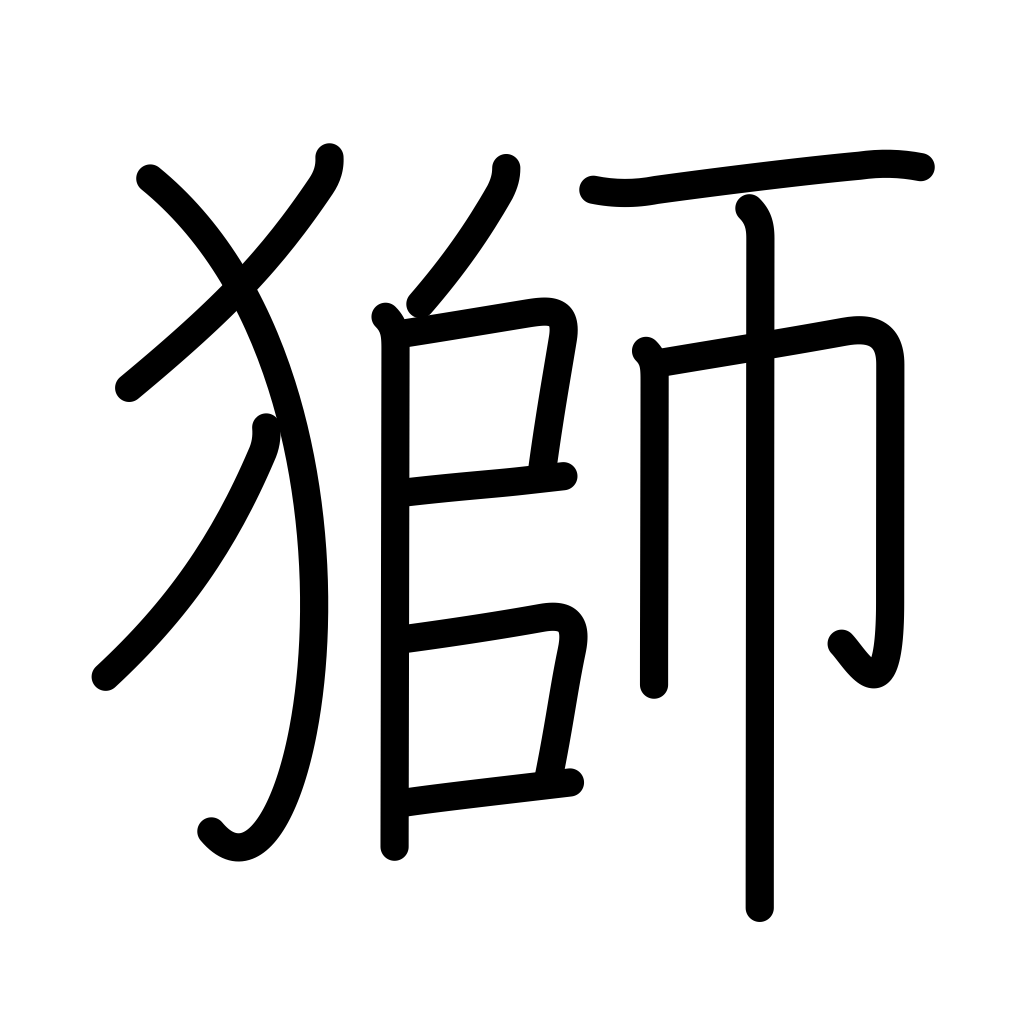
Meaning: lion